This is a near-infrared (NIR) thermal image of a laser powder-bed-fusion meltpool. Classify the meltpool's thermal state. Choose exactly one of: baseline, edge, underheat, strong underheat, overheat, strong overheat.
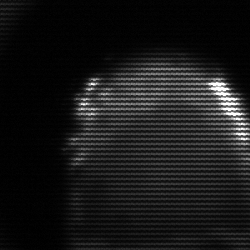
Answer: edge